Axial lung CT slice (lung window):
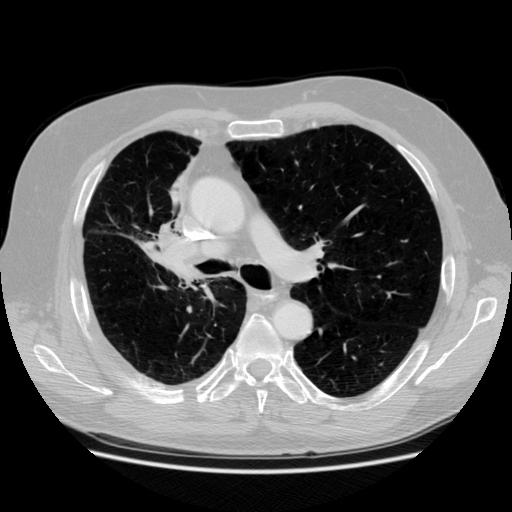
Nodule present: no